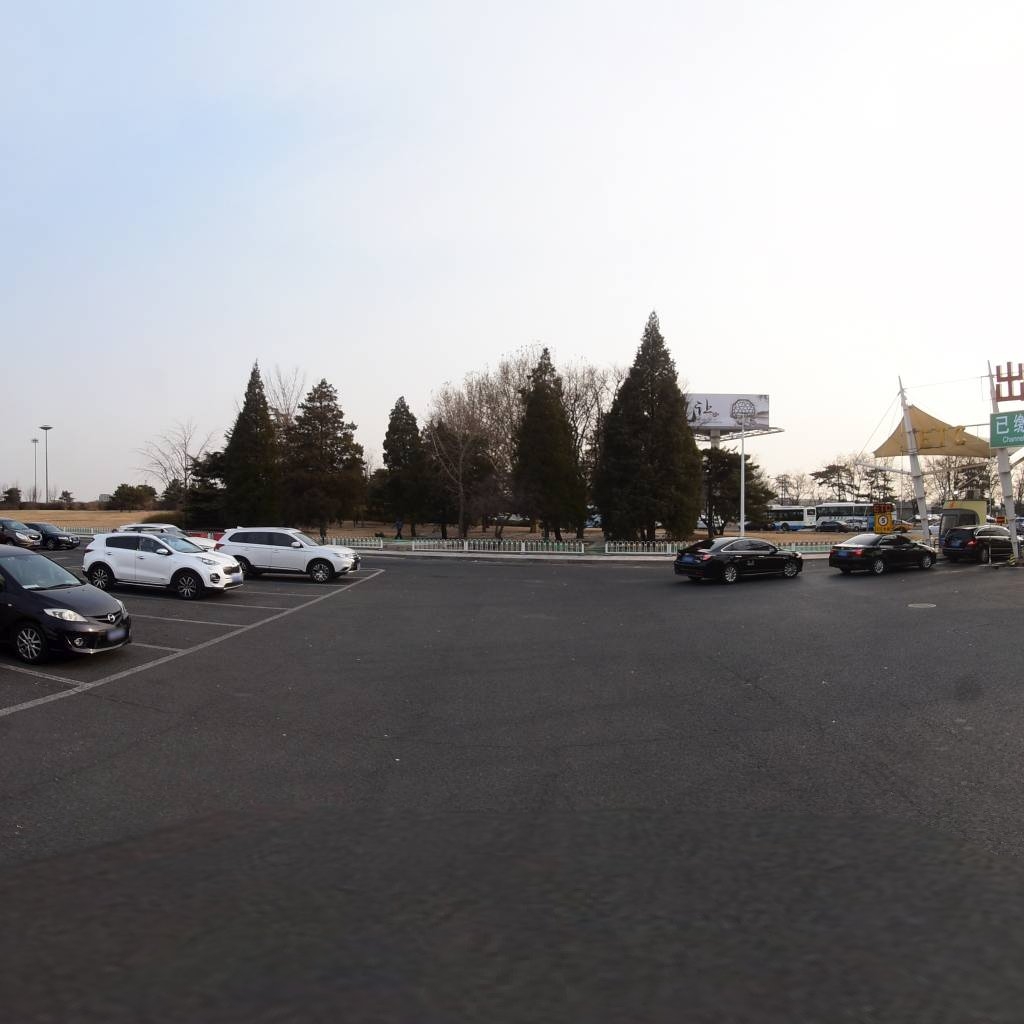
Region: Chaoyang
Road damage annotations: longitudinal crack, transverse crack, longitudinal crack, manhole cover